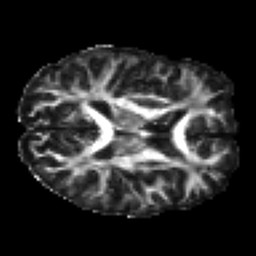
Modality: FA
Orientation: axial
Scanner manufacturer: siemens
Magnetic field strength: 3 T
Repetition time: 7.8 s
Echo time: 0.09 s